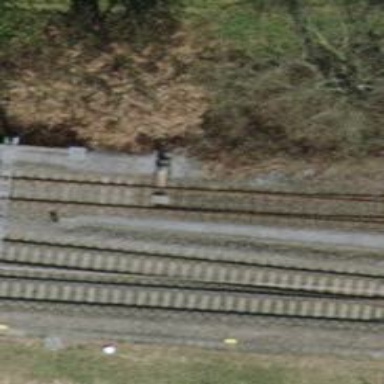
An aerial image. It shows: Railway switch.